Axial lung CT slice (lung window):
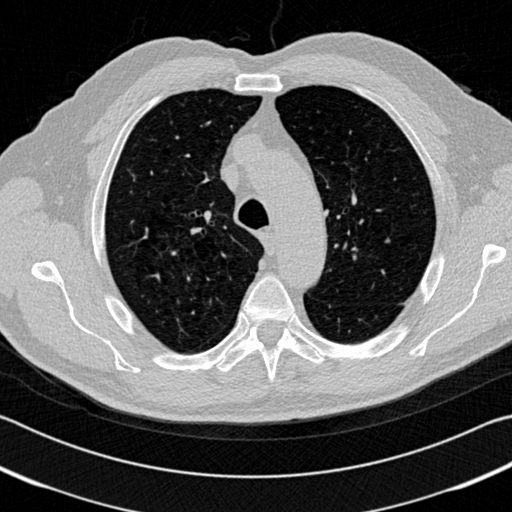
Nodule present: no